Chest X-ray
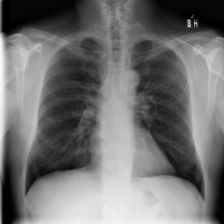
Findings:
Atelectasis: negative
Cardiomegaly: negative
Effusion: negative
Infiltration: negative
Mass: negative
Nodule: negative
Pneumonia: negative
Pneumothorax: negative
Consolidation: negative
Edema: negative
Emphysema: negative
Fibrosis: negative
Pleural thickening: negative
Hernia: negative